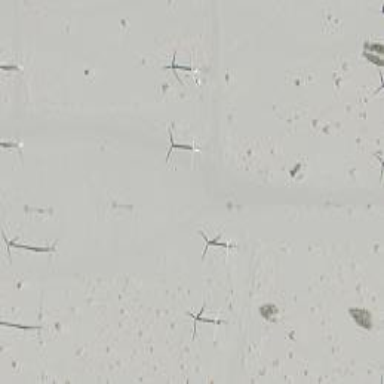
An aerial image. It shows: Horizontal axis wind turbine generating power from wind.